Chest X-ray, PA view. Patient: 80 years old, sex F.
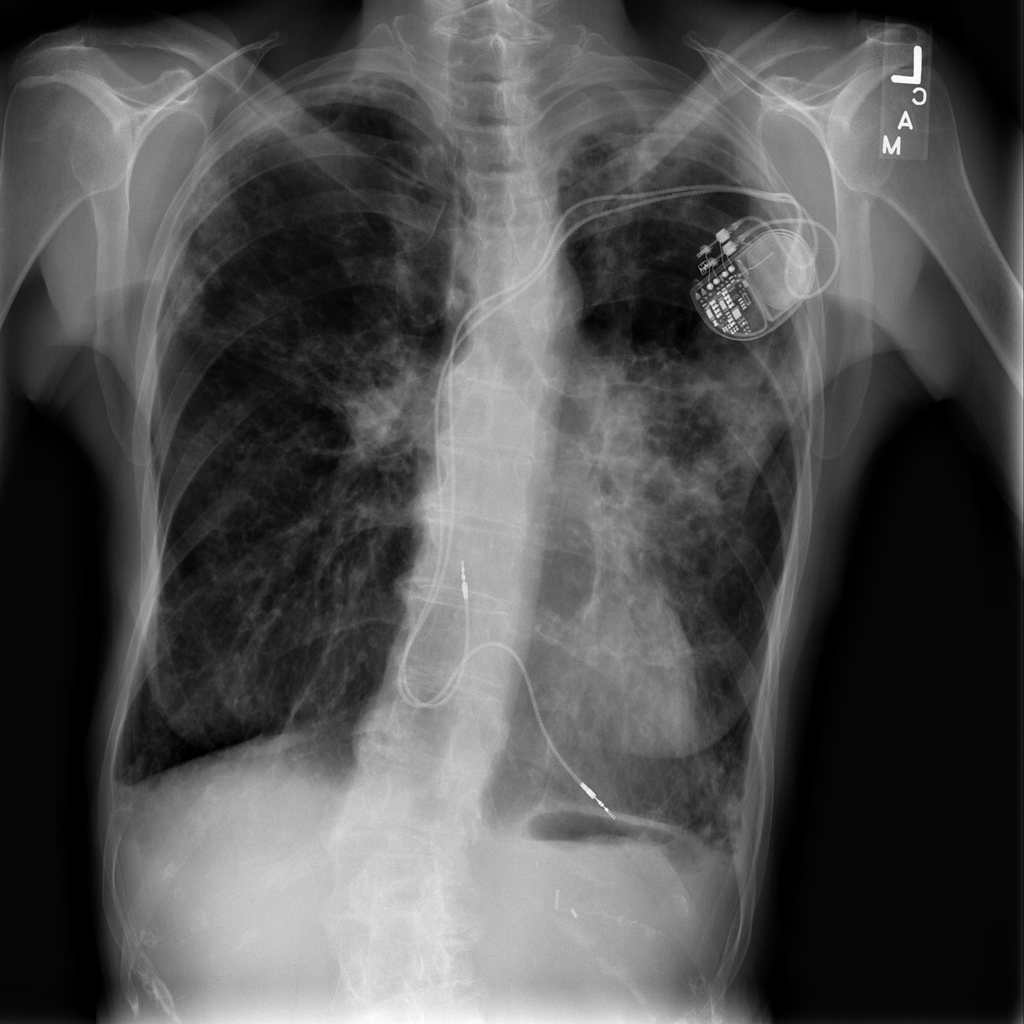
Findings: Consolidation